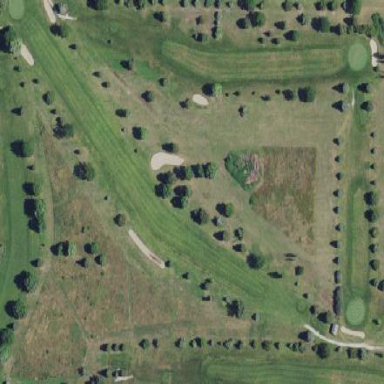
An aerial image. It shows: Golf course surrounded by greenery.